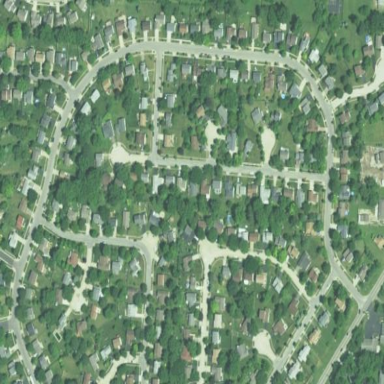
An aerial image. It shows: Residential neighbourhood.